This time-frequency spectrogram was computed from a bearing vibration snapshot; brighter regions carry more energy. Classify the bearing condition as one of: normal, inner_race, outer_race, ball.
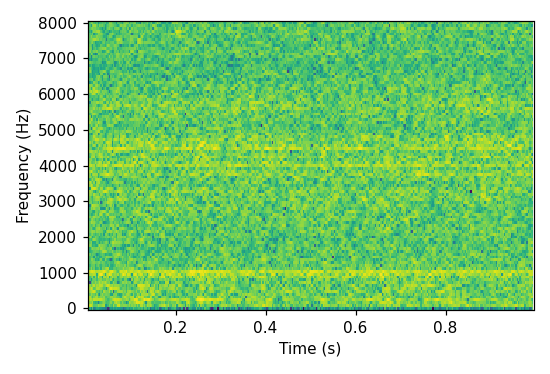
Answer: outer_race